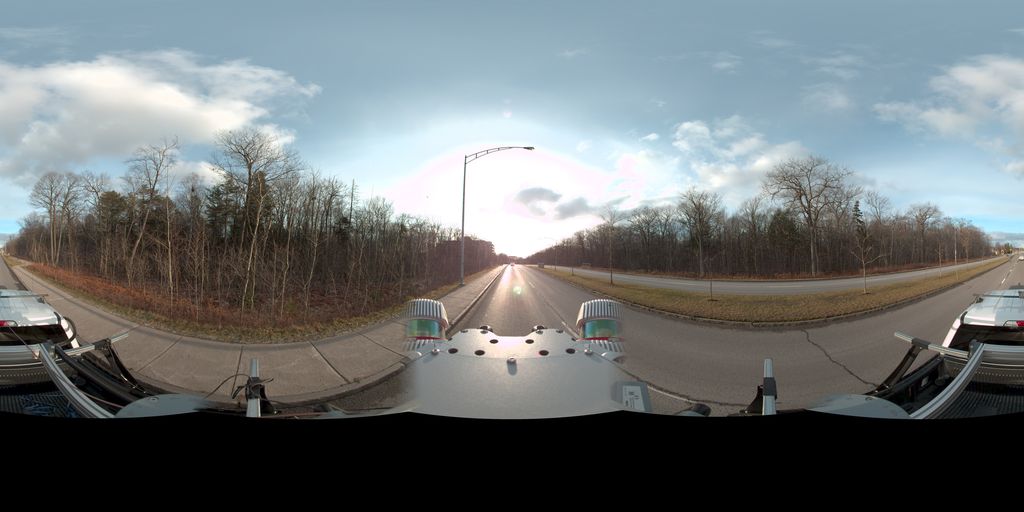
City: quebec_city